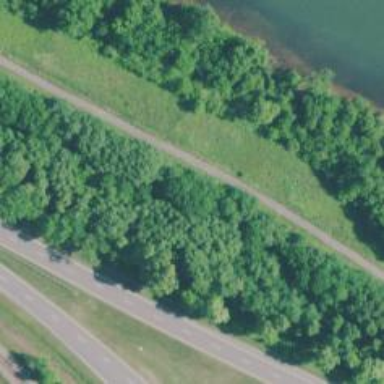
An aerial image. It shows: Cycleway located on embankment.